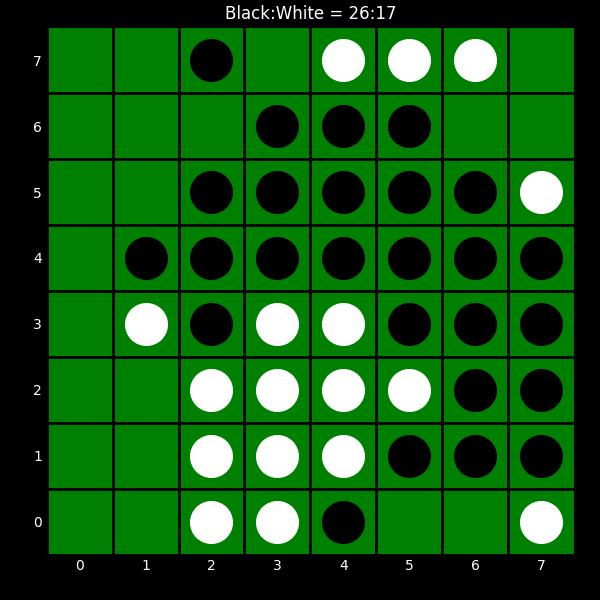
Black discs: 26
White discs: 17